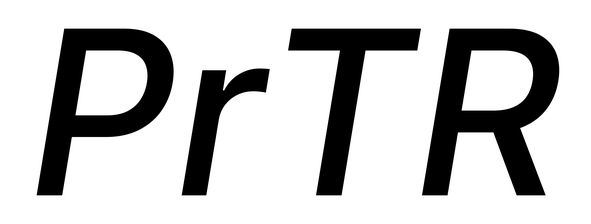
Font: Inter-Italic_Medium_Italic